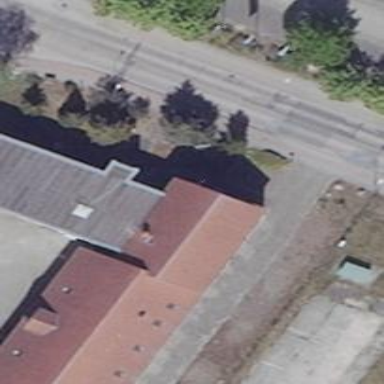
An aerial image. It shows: Commercial fire station building.